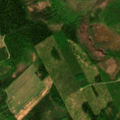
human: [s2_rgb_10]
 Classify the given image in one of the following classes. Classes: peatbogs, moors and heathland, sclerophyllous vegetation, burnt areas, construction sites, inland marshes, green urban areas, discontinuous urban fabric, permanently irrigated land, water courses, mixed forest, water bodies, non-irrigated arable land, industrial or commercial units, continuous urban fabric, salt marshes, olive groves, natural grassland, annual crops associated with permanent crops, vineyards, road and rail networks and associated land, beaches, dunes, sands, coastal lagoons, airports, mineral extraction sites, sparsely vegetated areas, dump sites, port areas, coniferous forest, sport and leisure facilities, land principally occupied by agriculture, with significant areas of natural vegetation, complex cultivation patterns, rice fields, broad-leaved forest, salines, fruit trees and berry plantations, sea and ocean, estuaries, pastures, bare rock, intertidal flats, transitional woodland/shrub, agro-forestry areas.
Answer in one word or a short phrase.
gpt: coniferous forest, mixed forest, transitional woodland/shrub